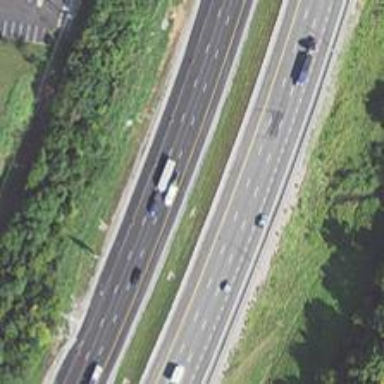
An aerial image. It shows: Motorway.